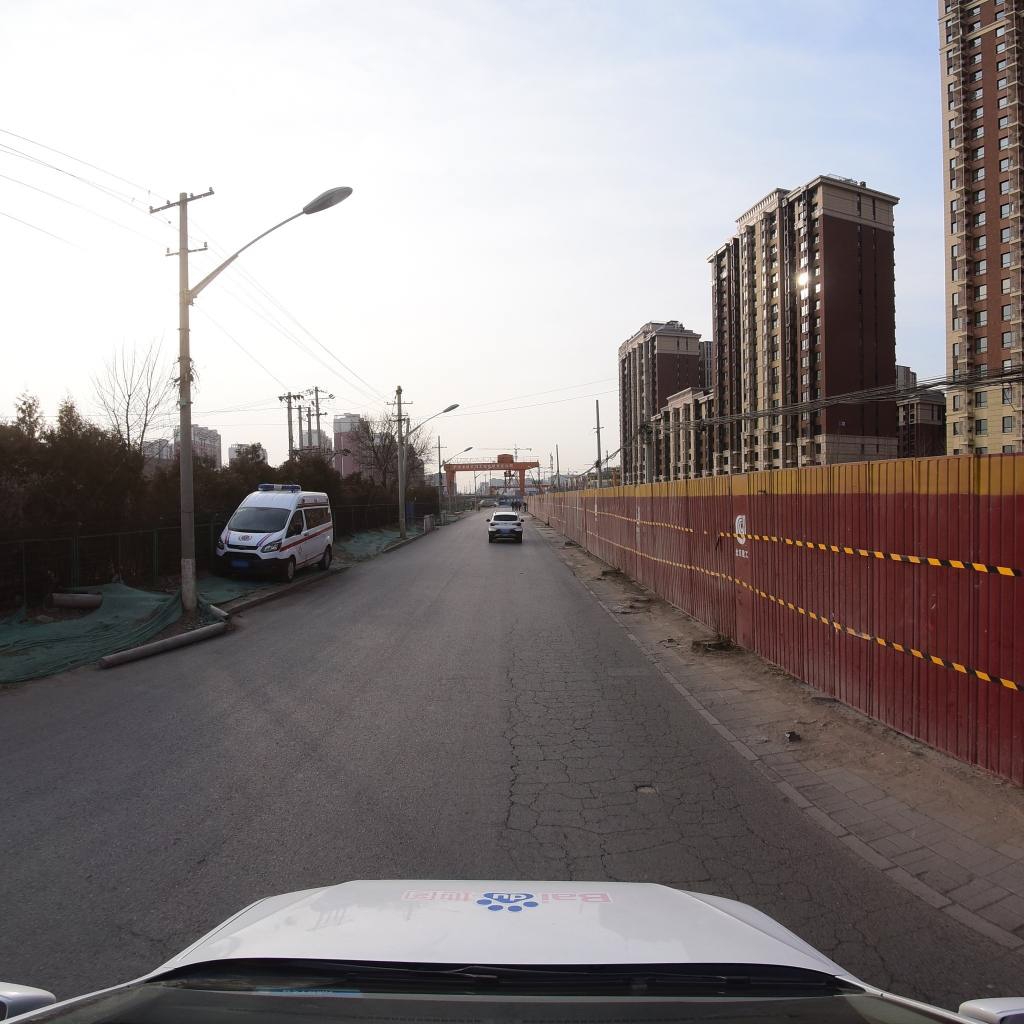
Region: Fengtai
Road damage annotations: alligator crack, pothole